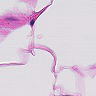
Metastatic tissue present: no